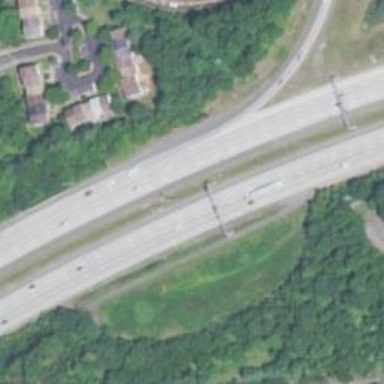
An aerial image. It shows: Bridge on motorway link.